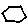
Label: hexagon